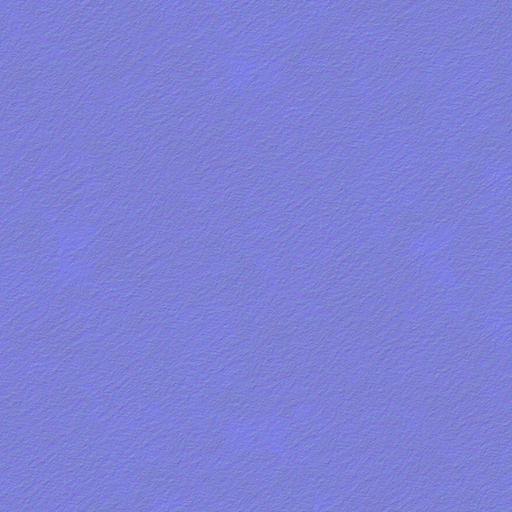
fabric felt grey white